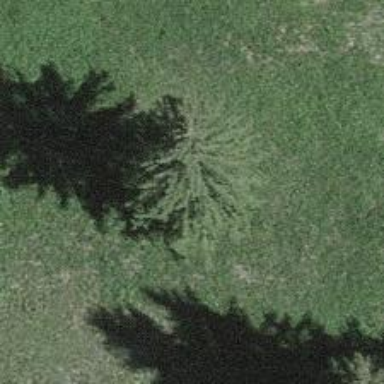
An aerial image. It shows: Single tag "natural: tree."